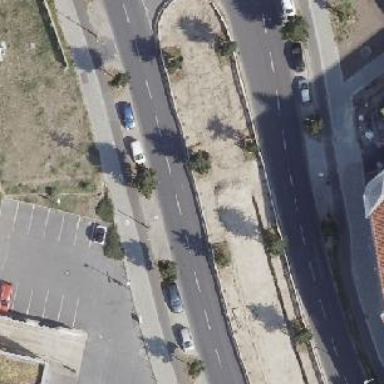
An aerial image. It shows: Secondary road with asphalt surface. The right side of the road has cycle track with lane markings. There's parking available on the right side of the road.